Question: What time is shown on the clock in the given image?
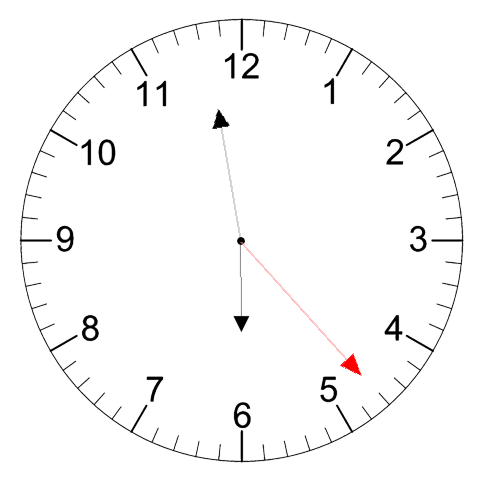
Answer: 05:58:23